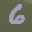
Label: 6